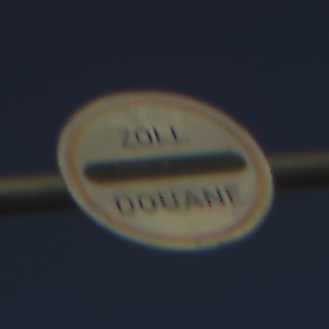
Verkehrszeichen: Zollstelle
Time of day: SunriseSunset
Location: Outdoor (Nature)
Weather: PartlyCloudy
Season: NotSpecified
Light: Natural